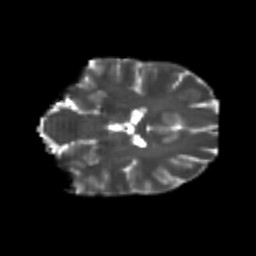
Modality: T2w
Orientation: coronal
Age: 20
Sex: female
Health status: healthy
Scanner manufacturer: philips
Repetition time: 7.389 s
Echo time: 0.08599 s